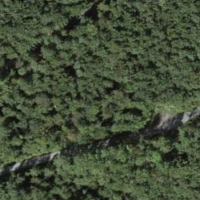
EUNIS habitat code: 41
Species observed at this site:
Teucrium scorodonia